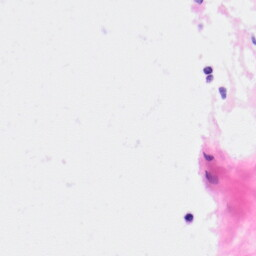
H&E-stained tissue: Kidney